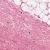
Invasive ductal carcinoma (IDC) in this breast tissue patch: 0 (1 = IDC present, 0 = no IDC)